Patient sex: M
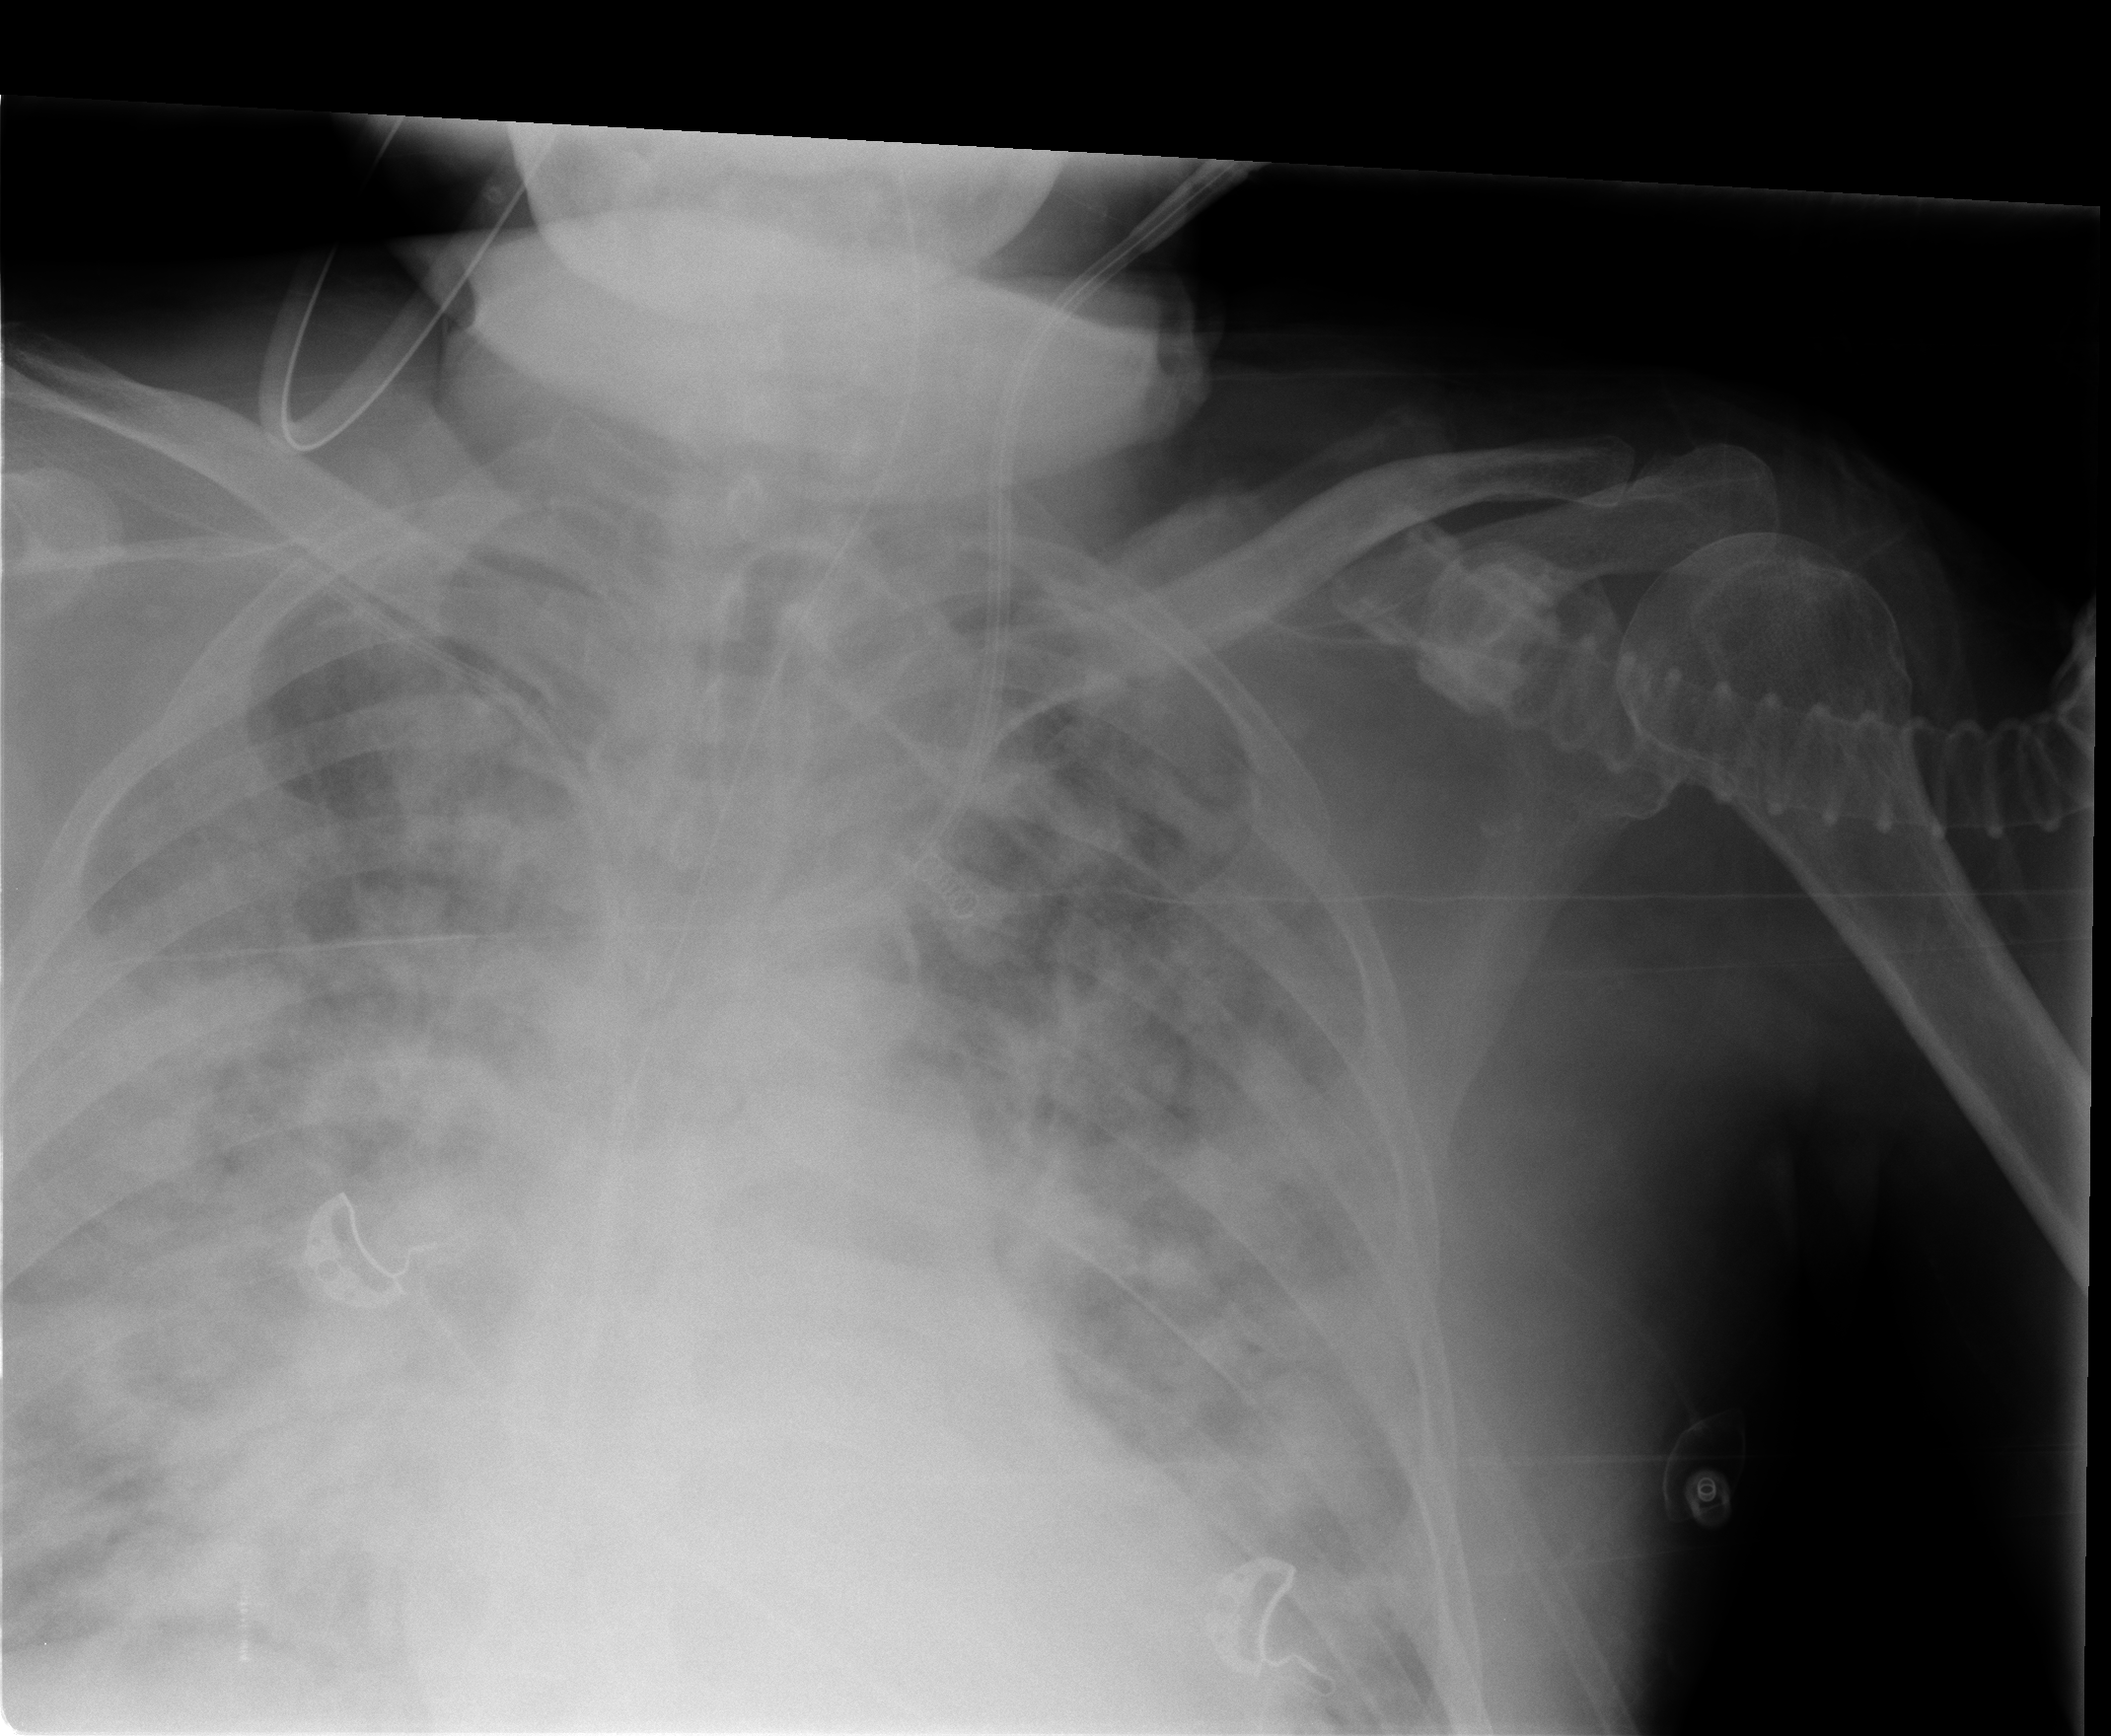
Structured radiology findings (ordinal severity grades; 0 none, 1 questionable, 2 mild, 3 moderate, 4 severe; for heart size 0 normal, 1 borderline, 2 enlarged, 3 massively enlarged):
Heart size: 1
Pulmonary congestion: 3
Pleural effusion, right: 0
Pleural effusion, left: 2
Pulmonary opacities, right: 4
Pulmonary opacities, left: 3
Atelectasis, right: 2
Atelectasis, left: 2